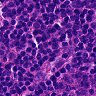
Metastatic tissue present: no